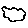
Label: cloud